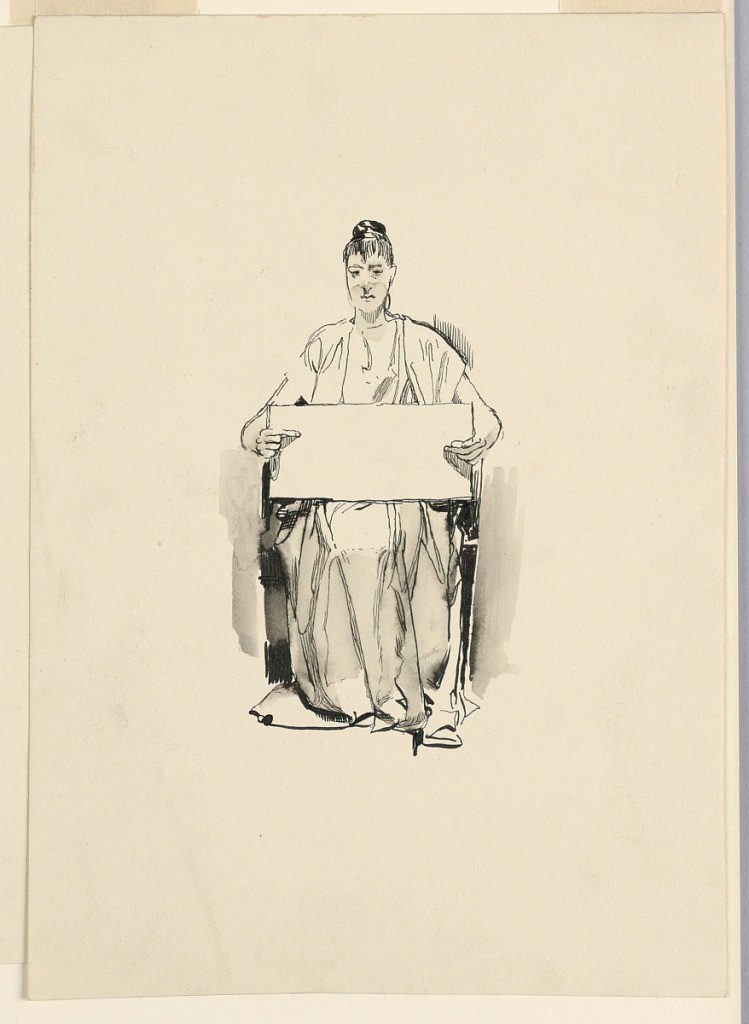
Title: Study of a Young Woman
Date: ca. 1880
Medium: Brush and black ink, pen and black ink on light cream cardboard
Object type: Drawing
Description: Vertical rectangle. Study of a young woman wearing a long dress sitting in a chair, holding an open book (which appears to be a single long horizontal sheet) towards the spectator.